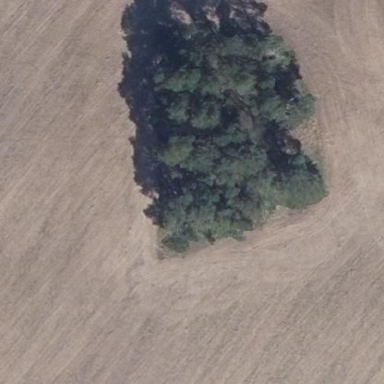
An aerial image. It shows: Forest area.